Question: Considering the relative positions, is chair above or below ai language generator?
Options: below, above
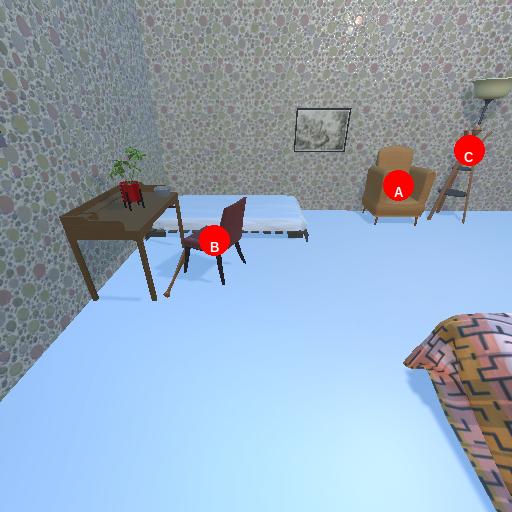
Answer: below